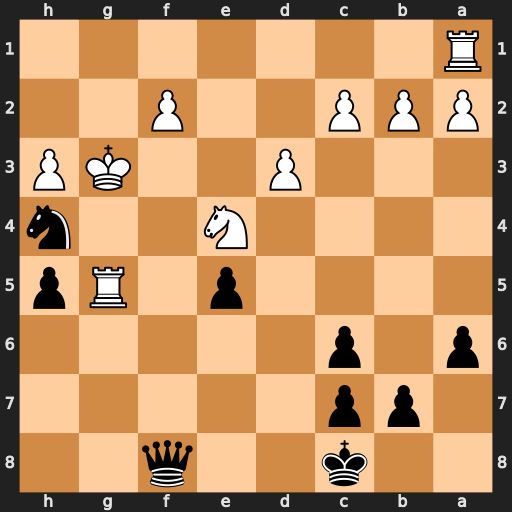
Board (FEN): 2k2q2/1pp5/p1p5/4p1Rp/4N2n/3P2KP/PPP2P2/R7
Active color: b
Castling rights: -
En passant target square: -
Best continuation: Qf4#